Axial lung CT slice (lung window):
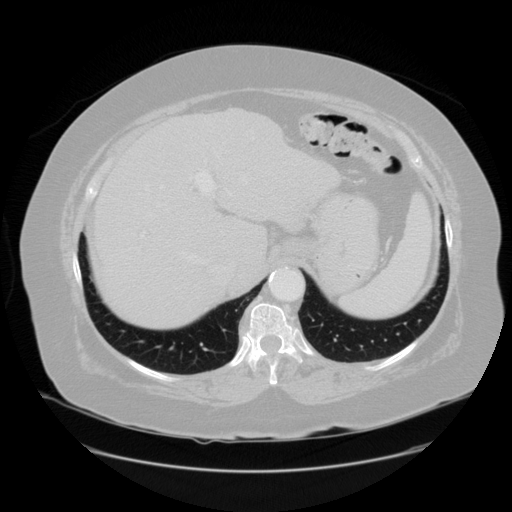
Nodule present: no